Question: I have some table & i need to calculate Column values.In my scenario i need to calculate Total Item Price 99 + 55 = 154 to Sub Total Row.In here my SubTotal Calculation not working.

My Code(part of my Table Creation)
'''
$option.each(function () {
if ($(this).prop('selected')) {
var txtId = 'txtQty' + i;
var lblId = 'lblQty' + i;
var row = $('<tr><td>' + $(this).text() + '</td><td>' + $(this).attr('RetailPrice') + '</td><td>' + $(this).attr('WholesalePrice') + '</td><td>' + '<input type="text" id="' + txtId + '">' + '</td><td> <button type="button" class="btn btn-warning btn-xs btncalc">Calculate</button></td><td class="tot"><label for="tempprice" id="' + lblId + '"></label></td><td><img id="imgdel" src="../../Images/delete.png" alt="" onclick="deleteclick(this)" title="Delete" /></td></tr>');
table.append(row);
i++;
}
});
var row2 = $('<tr><td>' + "SubTotal" + '</td><td></td><td></td><td></td><td></td></tr>');
table.append(row2);
$('#product-load-tbl').append(table);
});
'''
Calculation Part
'''
$('.btncalc').live('click', function () {
debugger;
var row = $(this).parents("tr:first");
var rowval = $(row).find("td:eq(1)").html();
var inpval = $(row).find("td:eq(3) input").val();
if (inpval != null || inpval != 0) {
var result = (rowval * inpval);
}
else {
var result = 0;
}
$(row).find("td:eq(5)").html(result);
var lstrow = $(this).parents("tr:last"); // this sub total calculation not working
$.each($('.tot'), function (element) {
$(lastrow).find("td:eq(5)").html(element);
});
})
'''
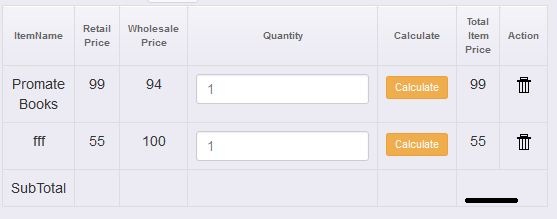
Answer: You can change this:
'''
$.each($('.tot'), function (element) {
$(lastrow).find("td:eq(5)").html(element);
});
'''
to this:
'''
var total = 0; // intialise a var with value 0
$('.tot').each(function (i, element) { // loop the selected item in each row
total += +$(this).text(); // cast the string to integer and add it to total
});
$(lastrow).find("td:eq(5)").text(total); // then at last place the total
'''
---
## Short demo
---
And for a short note:
'.live()' is now removed from the latest jQuery versions, so if you are using 'version 1.7+' then you can move your code to '.on()' method to delegate the event. Syntax is something like this for event delegation:
'''
$(static_parent).on(event, selector, callback);
'''
'$(static_parent)' is the element which was available when the relative dom is ready and it was available at that time before appending any dynamic dom element in the page.
so in your case:
'''
$('table_ID/Class').on('click', '.btncalc', function(){
//...all the stuff with .live goes here
});
'''